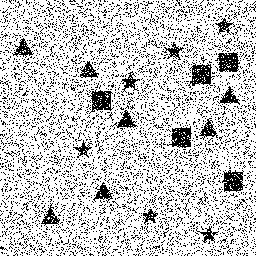
Squares: 5
Triangles: 7
Stars: 6
Total shapes: 18